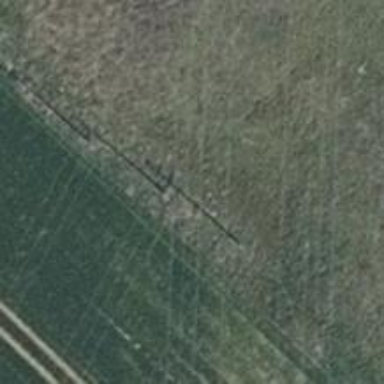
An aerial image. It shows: Power pole.